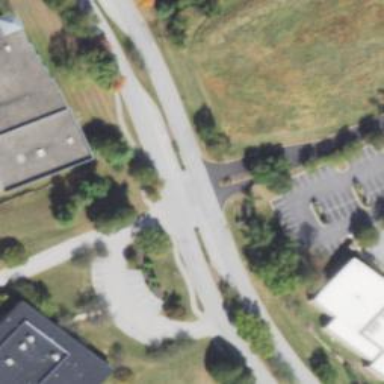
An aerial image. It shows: Uncontrolled and unmarked road crossing.